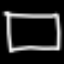
Label: square